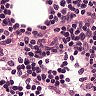
Metastatic tissue present: no